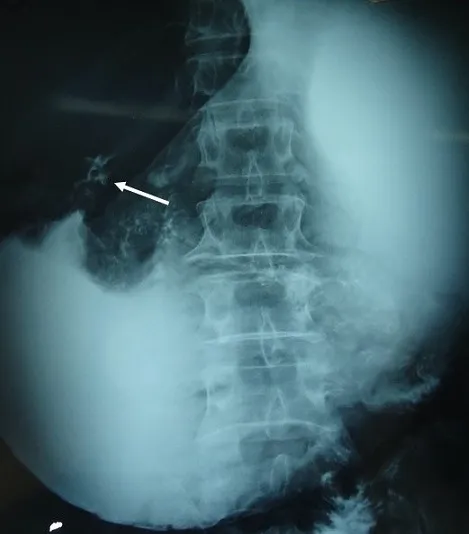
Barium enema: an apple core appearance in the pre-pyloric region.
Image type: radiology (x_ray)